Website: macys
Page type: cart
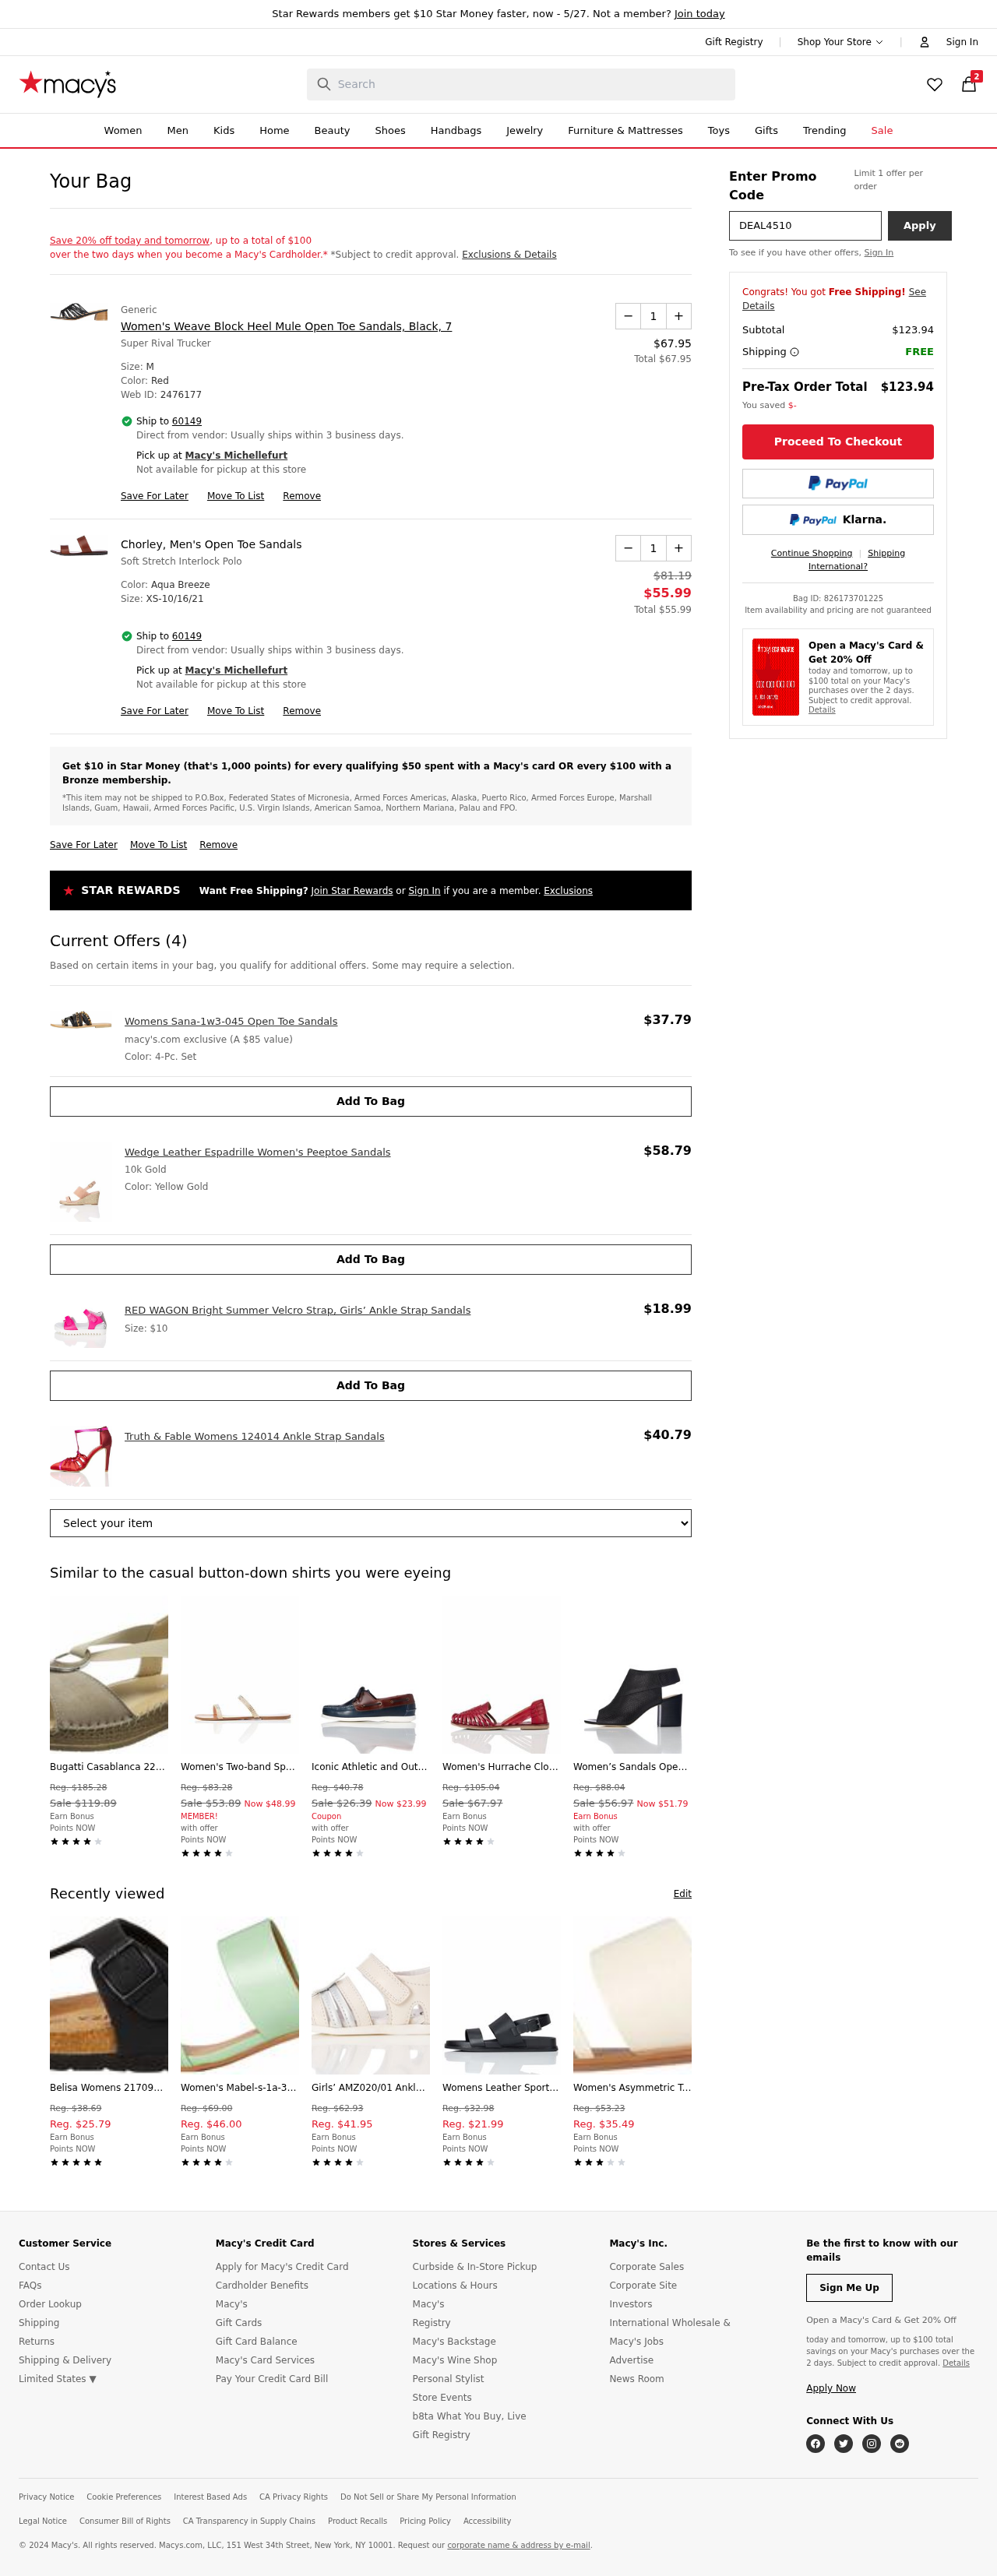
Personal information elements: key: PII_CITY
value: Michellefurt
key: PII_POSTCODE
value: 60149
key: PII_PROMO_CODE
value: DEAL4510
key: PII_POSTCODE_FULL
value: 60149
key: PII_POSTCODE_NUMERIC
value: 60149
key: PII_CITY2
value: Michellefurt
Product elements: key: PRODUCT1_BRAND
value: Generic
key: PRODUCT1_NAME
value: Women's Weave Block Heel Mule Open Toe Sandals, Black, 7
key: PRODUCT1_PRICE
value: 67.95
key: PRODUCT1_QUANTITY
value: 1
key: PRODUCT2_NAME
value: Chorley, Men's Open Toe Sandals
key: PRODUCT2_PRICE
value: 55.99
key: PRODUCT2_QUANTITY
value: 1
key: PRODUCT3_NAME
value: Womens Sana-1w3-045 Open Toe Sandals
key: PRODUCT3_PRICE
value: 37.79
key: PRODUCT4_NAME
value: Wedge Leather Espadrille Women's Peeptoe Sandals
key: PRODUCT4_PRICE
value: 58.79
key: PRODUCT5_NAME
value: RED WAGON Bright Summer Velcro Strap, Girls’ Ankle Strap Sandals
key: PRODUCT5_PRICE
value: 18.99
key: PRODUCT6_NAME
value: Truth & Fable Womens 124014 Ankle Strap Sandals
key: PRODUCT6_PRICE
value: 40.79
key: PRODUCT1_TOTAL
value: Total $67.95
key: PRODUCT2_ORIGINAL_PRICE
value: $81.19
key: PRODUCT2_TOTAL
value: Total $55.99
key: PRODUCT7_NAME
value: Bugatti Casablanca 2217914, Women’s Ankle Strap Sandals
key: PRODUCT7_ORIGINAL_PRICE
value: Reg. $185.28
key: PRODUCT7_SALE_PRICE
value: Sale $119.89
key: PRODUCT8_NAME
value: Women's Two-band Sparkly Open-Toe Flat Sandals Brown Sand), US 9
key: PRODUCT8_ORIGINAL_PRICE
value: Reg. $83.28
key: PRODUCT8_SALE_PRICE
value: Sale $53.89
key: PRODUCT8_PRICE
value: Now $48.99
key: PRODUCT9_NAME
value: Iconic Athletic and Outdoor Sandals
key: PRODUCT9_ORIGINAL_PRICE
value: Reg. $40.78
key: PRODUCT9_SALE_PRICE
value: Sale $26.39
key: PRODUCT9_PRICE
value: Now $23.99
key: PRODUCT10_NAME
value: Women's Hurrache Closed Toe Sandals
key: PRODUCT10_ORIGINAL_PRICE
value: Reg. $105.04
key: PRODUCT10_SALE_PRICE
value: Sale $67.97
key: PRODUCT11_NAME
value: Women’s Sandals Open-Toe Block Heel Black (Black) 6 UK (39 EU)
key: PRODUCT11_ORIGINAL_PRICE
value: Reg. $88.04
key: PRODUCT11_SALE_PRICE
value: Sale $56.97
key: PRODUCT11_PRICE
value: Now $51.79
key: PRODUCT12_NAME
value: Belisa Womens 2170900 T-Bar Sandals
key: PRODUCT12_ORIGINAL_PRICE
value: Reg. $38.69
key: PRODUCT12_PRICE
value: Reg. $25.79
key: PRODUCT13_NAME
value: Women's Mabel-s-1a-3 Open Toe Sandals
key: PRODUCT13_ORIGINAL_PRICE
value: Reg. $69.00
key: PRODUCT13_PRICE
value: Reg. $46.00
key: PRODUCT14_NAME
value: Girls’ AMZ020/01 Ankle Strap Sandals, White (White), 4 Child UK (EU 20.5)
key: PRODUCT14_ORIGINAL_PRICE
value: Reg. $62.93
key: PRODUCT14_PRICE
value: Reg. $41.95
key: PRODUCT15_NAME
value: Womens Leather Sports Open Toe Sandals
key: PRODUCT15_ORIGINAL_PRICE
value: Reg. $32.98
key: PRODUCT15_PRICE
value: Reg. $21.99
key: PRODUCT16_NAME
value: Women's Asymmetric Toe-Thong Flat Sandals White), US 5
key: PRODUCT16_ORIGINAL_PRICE
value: Reg. $53.23
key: PRODUCT16_PRICE
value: Reg. $35.49
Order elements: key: ORDER_NUM_ITEMS
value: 2
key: ORDER_SUBTOTAL
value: $123.94
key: ORDER_SUBTOTAL2
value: $123.94
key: ORDER_ID
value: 826173701225
Search elements: key: HEADER_SEARCH
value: Search